Question: Can I set some space inside 'EditText' in the beginning and at the end? If possible, then how? Actually, I have done some customization on my 'EditText' view and now it shows like this, as shown in the below image:

In my case, as you see, in my "description" field, the word "Description" starts from the very beginning, which doesnt look attractive, I want to keep some space in the beginning and at the end of the EditText's text. And also i want to set this, at the run time as this editText views are set on the runtime after a selection from the spinner. Can i achieve this?
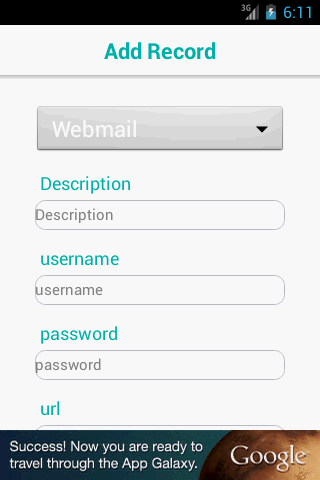
Answer: Use 'padding left' like
'editText.setPadding (int left, int top, int right, int bottom);'